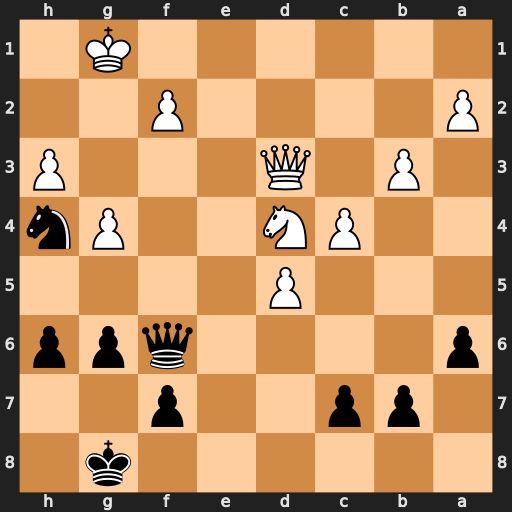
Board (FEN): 6k1/1pp2p2/p4qpp/3P4/2PN2Pn/1P1Q3P/P4P2/6K1
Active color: b
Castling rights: -
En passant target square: -
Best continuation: Qxd4 Qxd4 Nf3+ Kf1 Nxd4